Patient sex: M
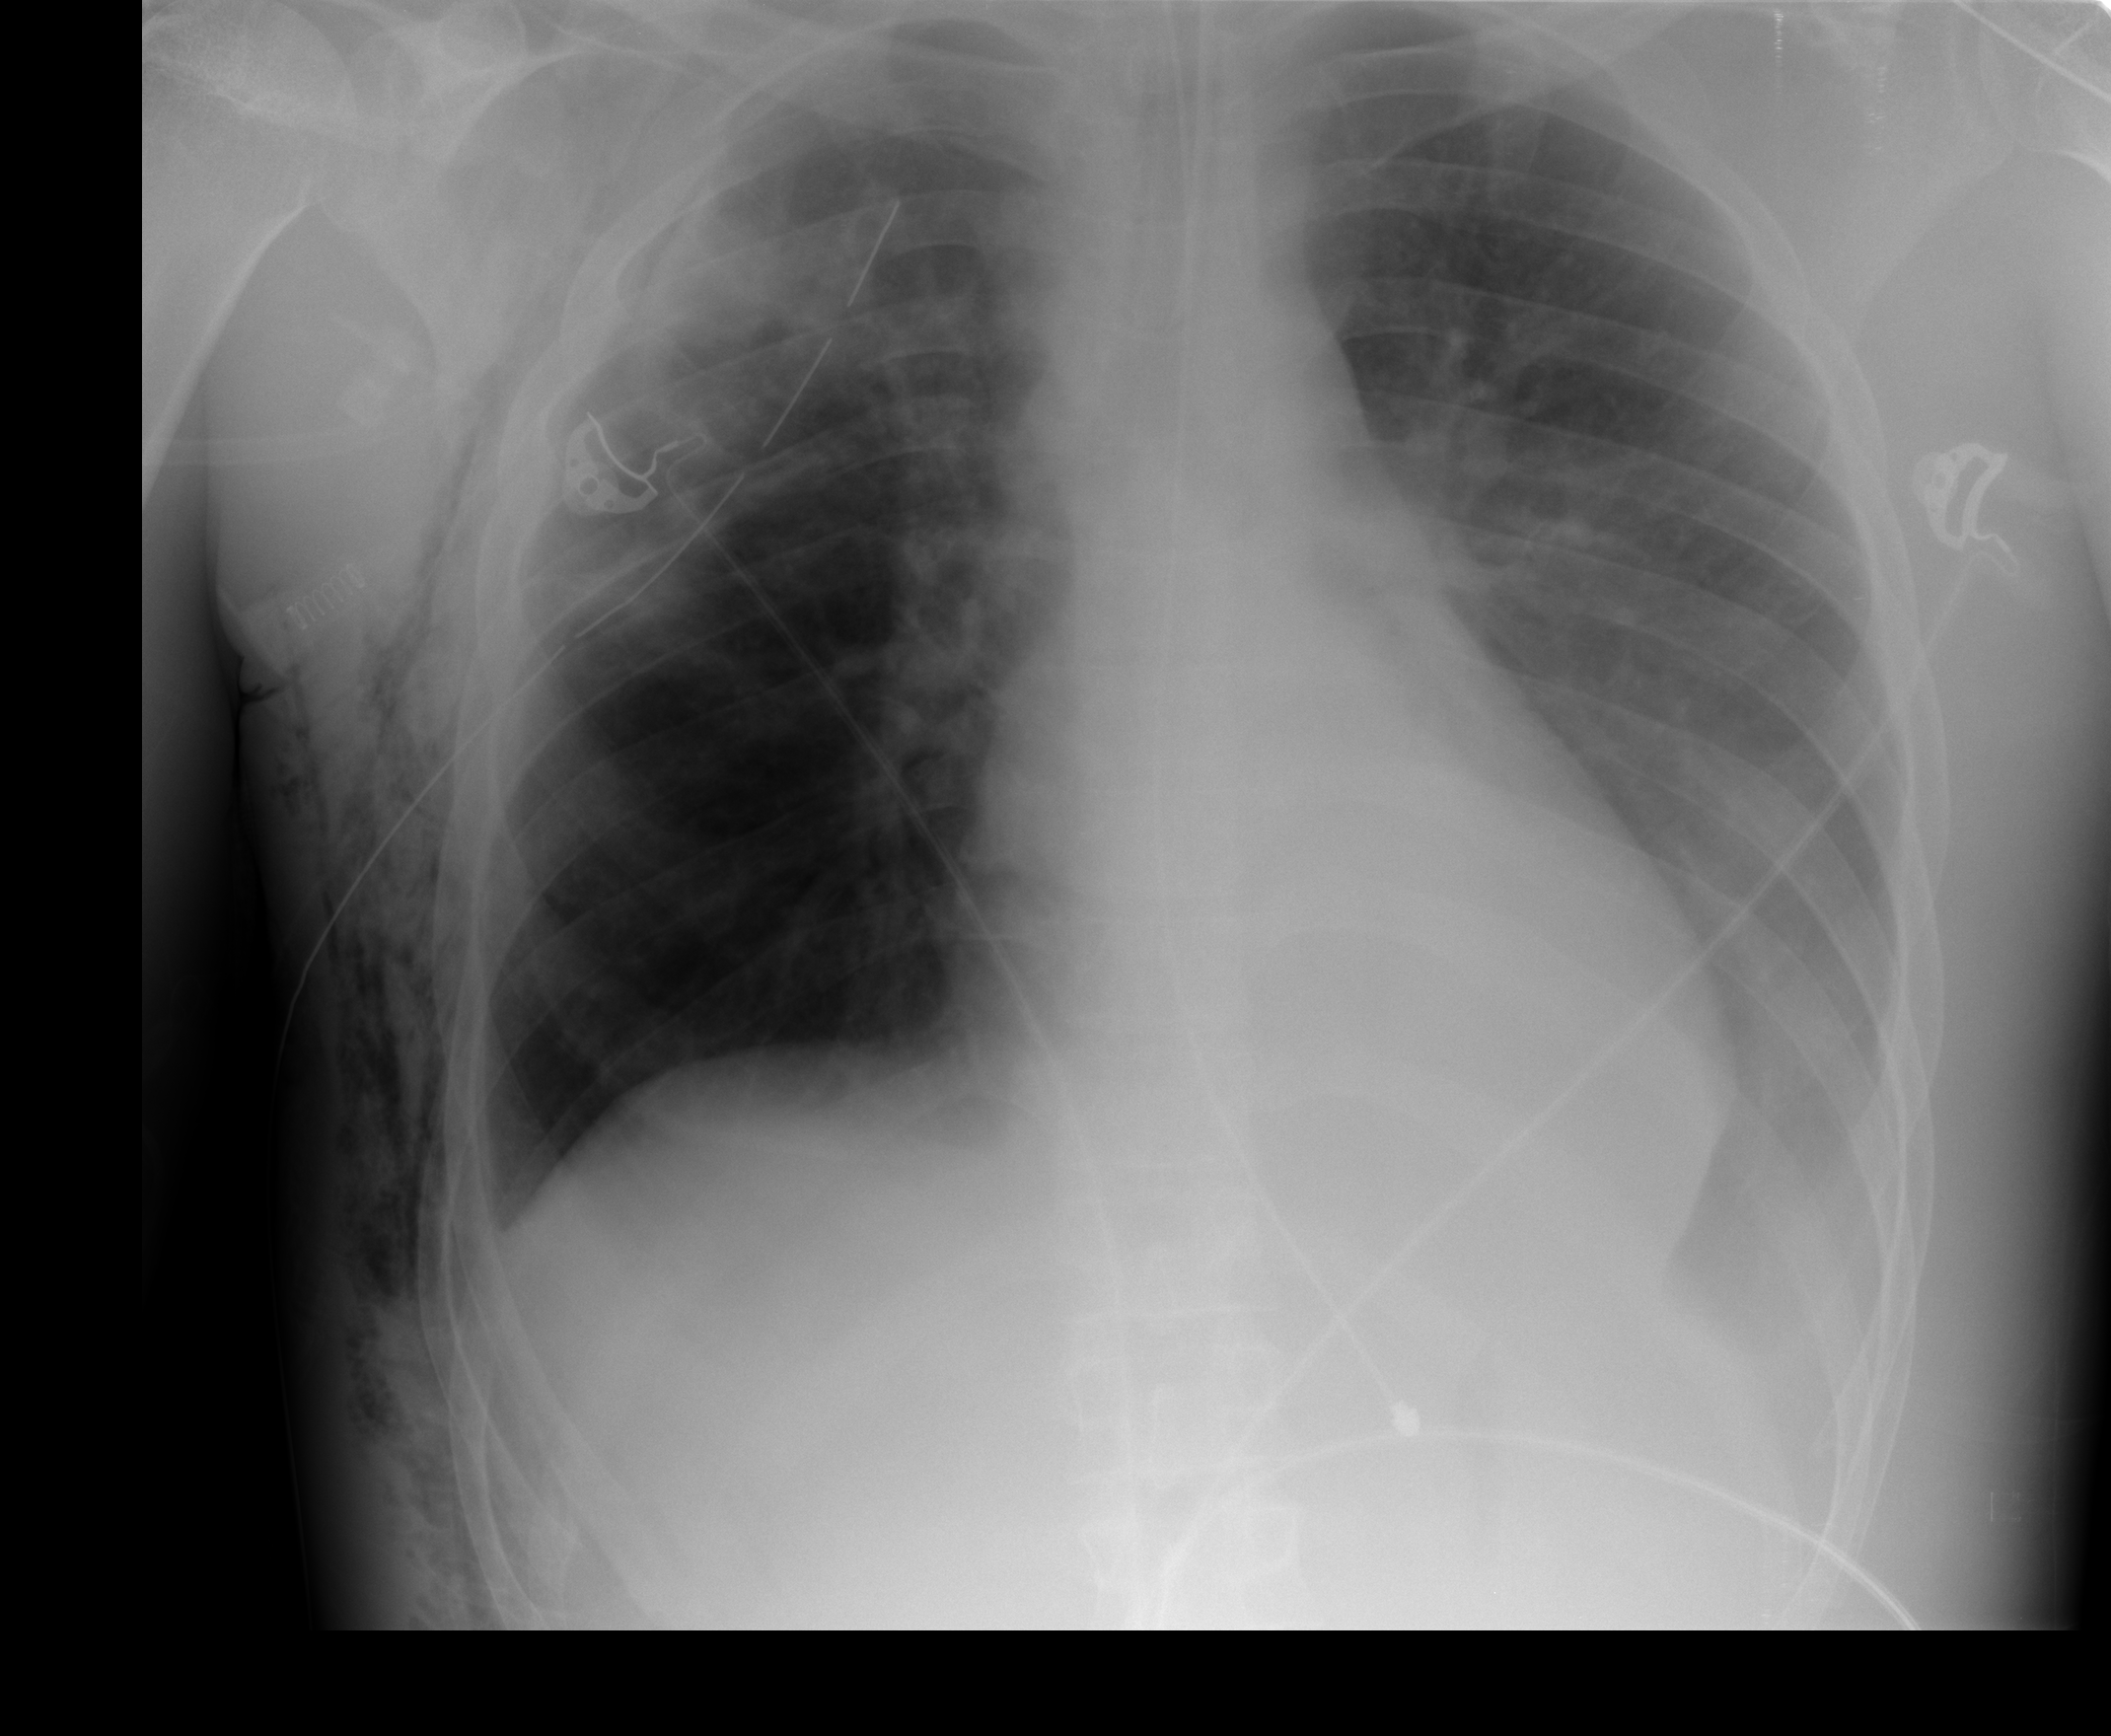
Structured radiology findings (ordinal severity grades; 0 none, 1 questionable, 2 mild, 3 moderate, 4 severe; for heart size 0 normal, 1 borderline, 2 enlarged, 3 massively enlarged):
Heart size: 0
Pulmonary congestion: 0
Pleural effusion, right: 0
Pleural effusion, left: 2
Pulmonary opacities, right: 0
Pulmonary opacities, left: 1
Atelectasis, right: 2
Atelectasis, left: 3